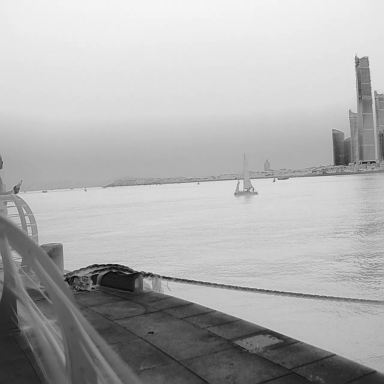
There is a sailboat in the infrared image.